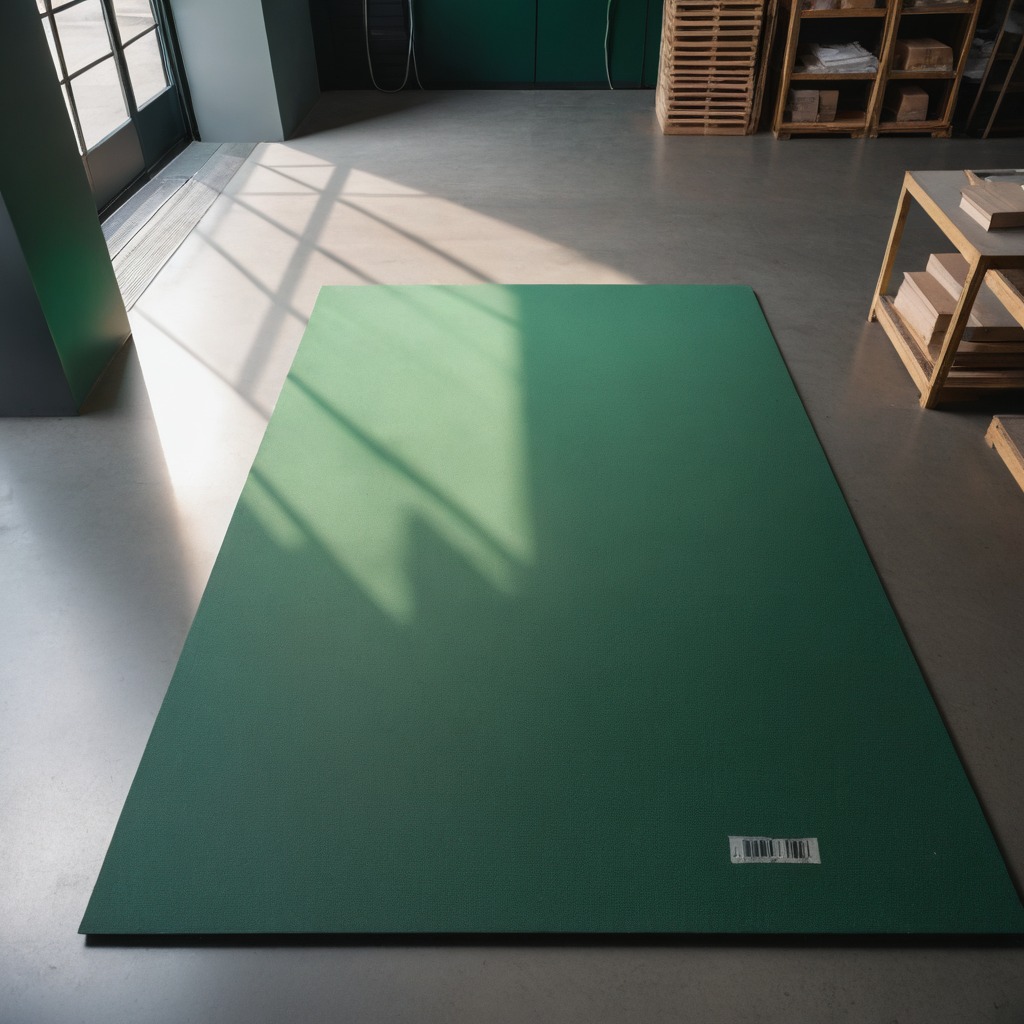
A coiled metal spring lies on a clean granite tabletop covered with a green rubber mat inside a workshop under bright overhead lighting crisp shadows high clarity worn but beneath the mat